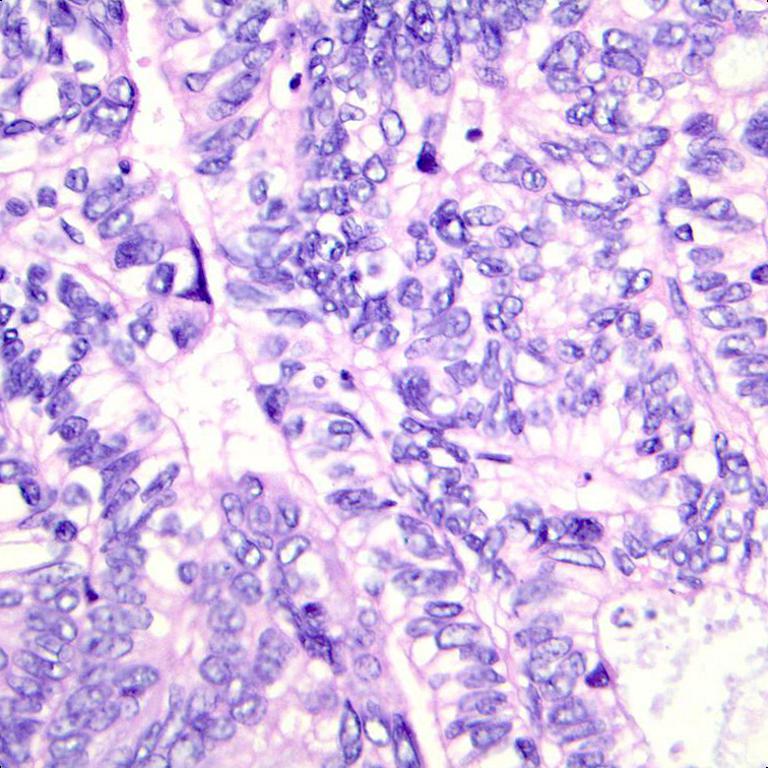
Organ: colon
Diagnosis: adenocarcinomas